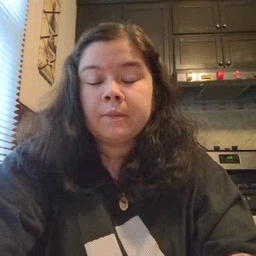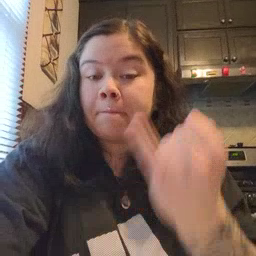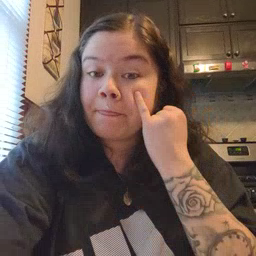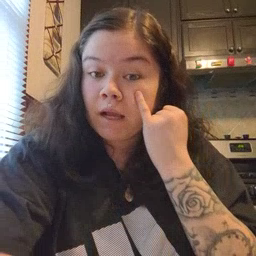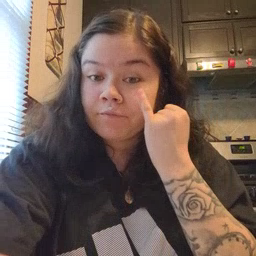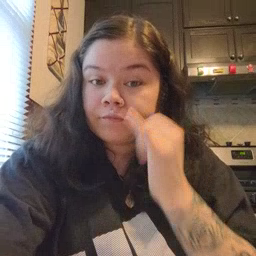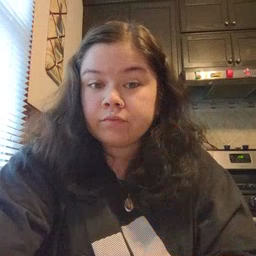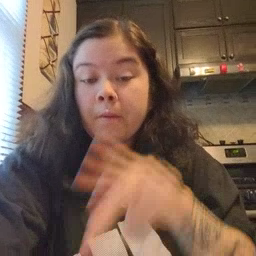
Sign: if